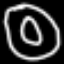
Label: donut